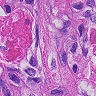
Metastatic tissue present: yes